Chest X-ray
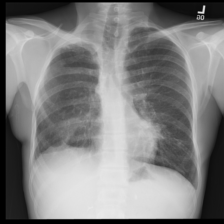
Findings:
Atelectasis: negative
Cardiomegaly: negative
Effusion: negative
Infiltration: positive
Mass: positive
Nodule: negative
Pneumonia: negative
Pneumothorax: negative
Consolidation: negative
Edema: negative
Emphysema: negative
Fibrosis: negative
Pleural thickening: negative
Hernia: negative